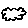
Label: cloud